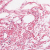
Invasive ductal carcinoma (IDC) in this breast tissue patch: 0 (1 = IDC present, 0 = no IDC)